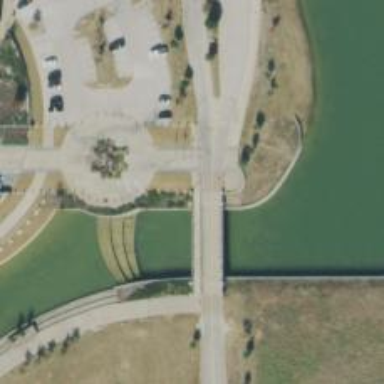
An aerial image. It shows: Path on bridge.